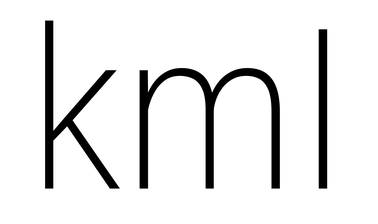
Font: Roboto_Condensed_ExtraLight